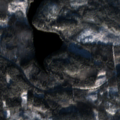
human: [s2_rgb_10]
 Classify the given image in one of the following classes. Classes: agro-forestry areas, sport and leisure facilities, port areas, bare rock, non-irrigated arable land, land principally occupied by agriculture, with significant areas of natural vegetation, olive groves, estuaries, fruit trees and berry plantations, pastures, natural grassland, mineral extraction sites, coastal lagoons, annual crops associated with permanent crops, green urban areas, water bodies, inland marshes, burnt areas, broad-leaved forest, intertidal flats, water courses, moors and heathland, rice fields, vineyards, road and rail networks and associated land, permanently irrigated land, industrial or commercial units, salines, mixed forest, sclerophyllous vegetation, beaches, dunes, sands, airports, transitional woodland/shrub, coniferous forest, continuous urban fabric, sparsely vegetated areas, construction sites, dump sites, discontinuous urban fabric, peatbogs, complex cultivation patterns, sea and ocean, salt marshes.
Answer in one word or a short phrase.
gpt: coniferous forest, mixed forest, transitional woodland/shrub